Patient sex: M
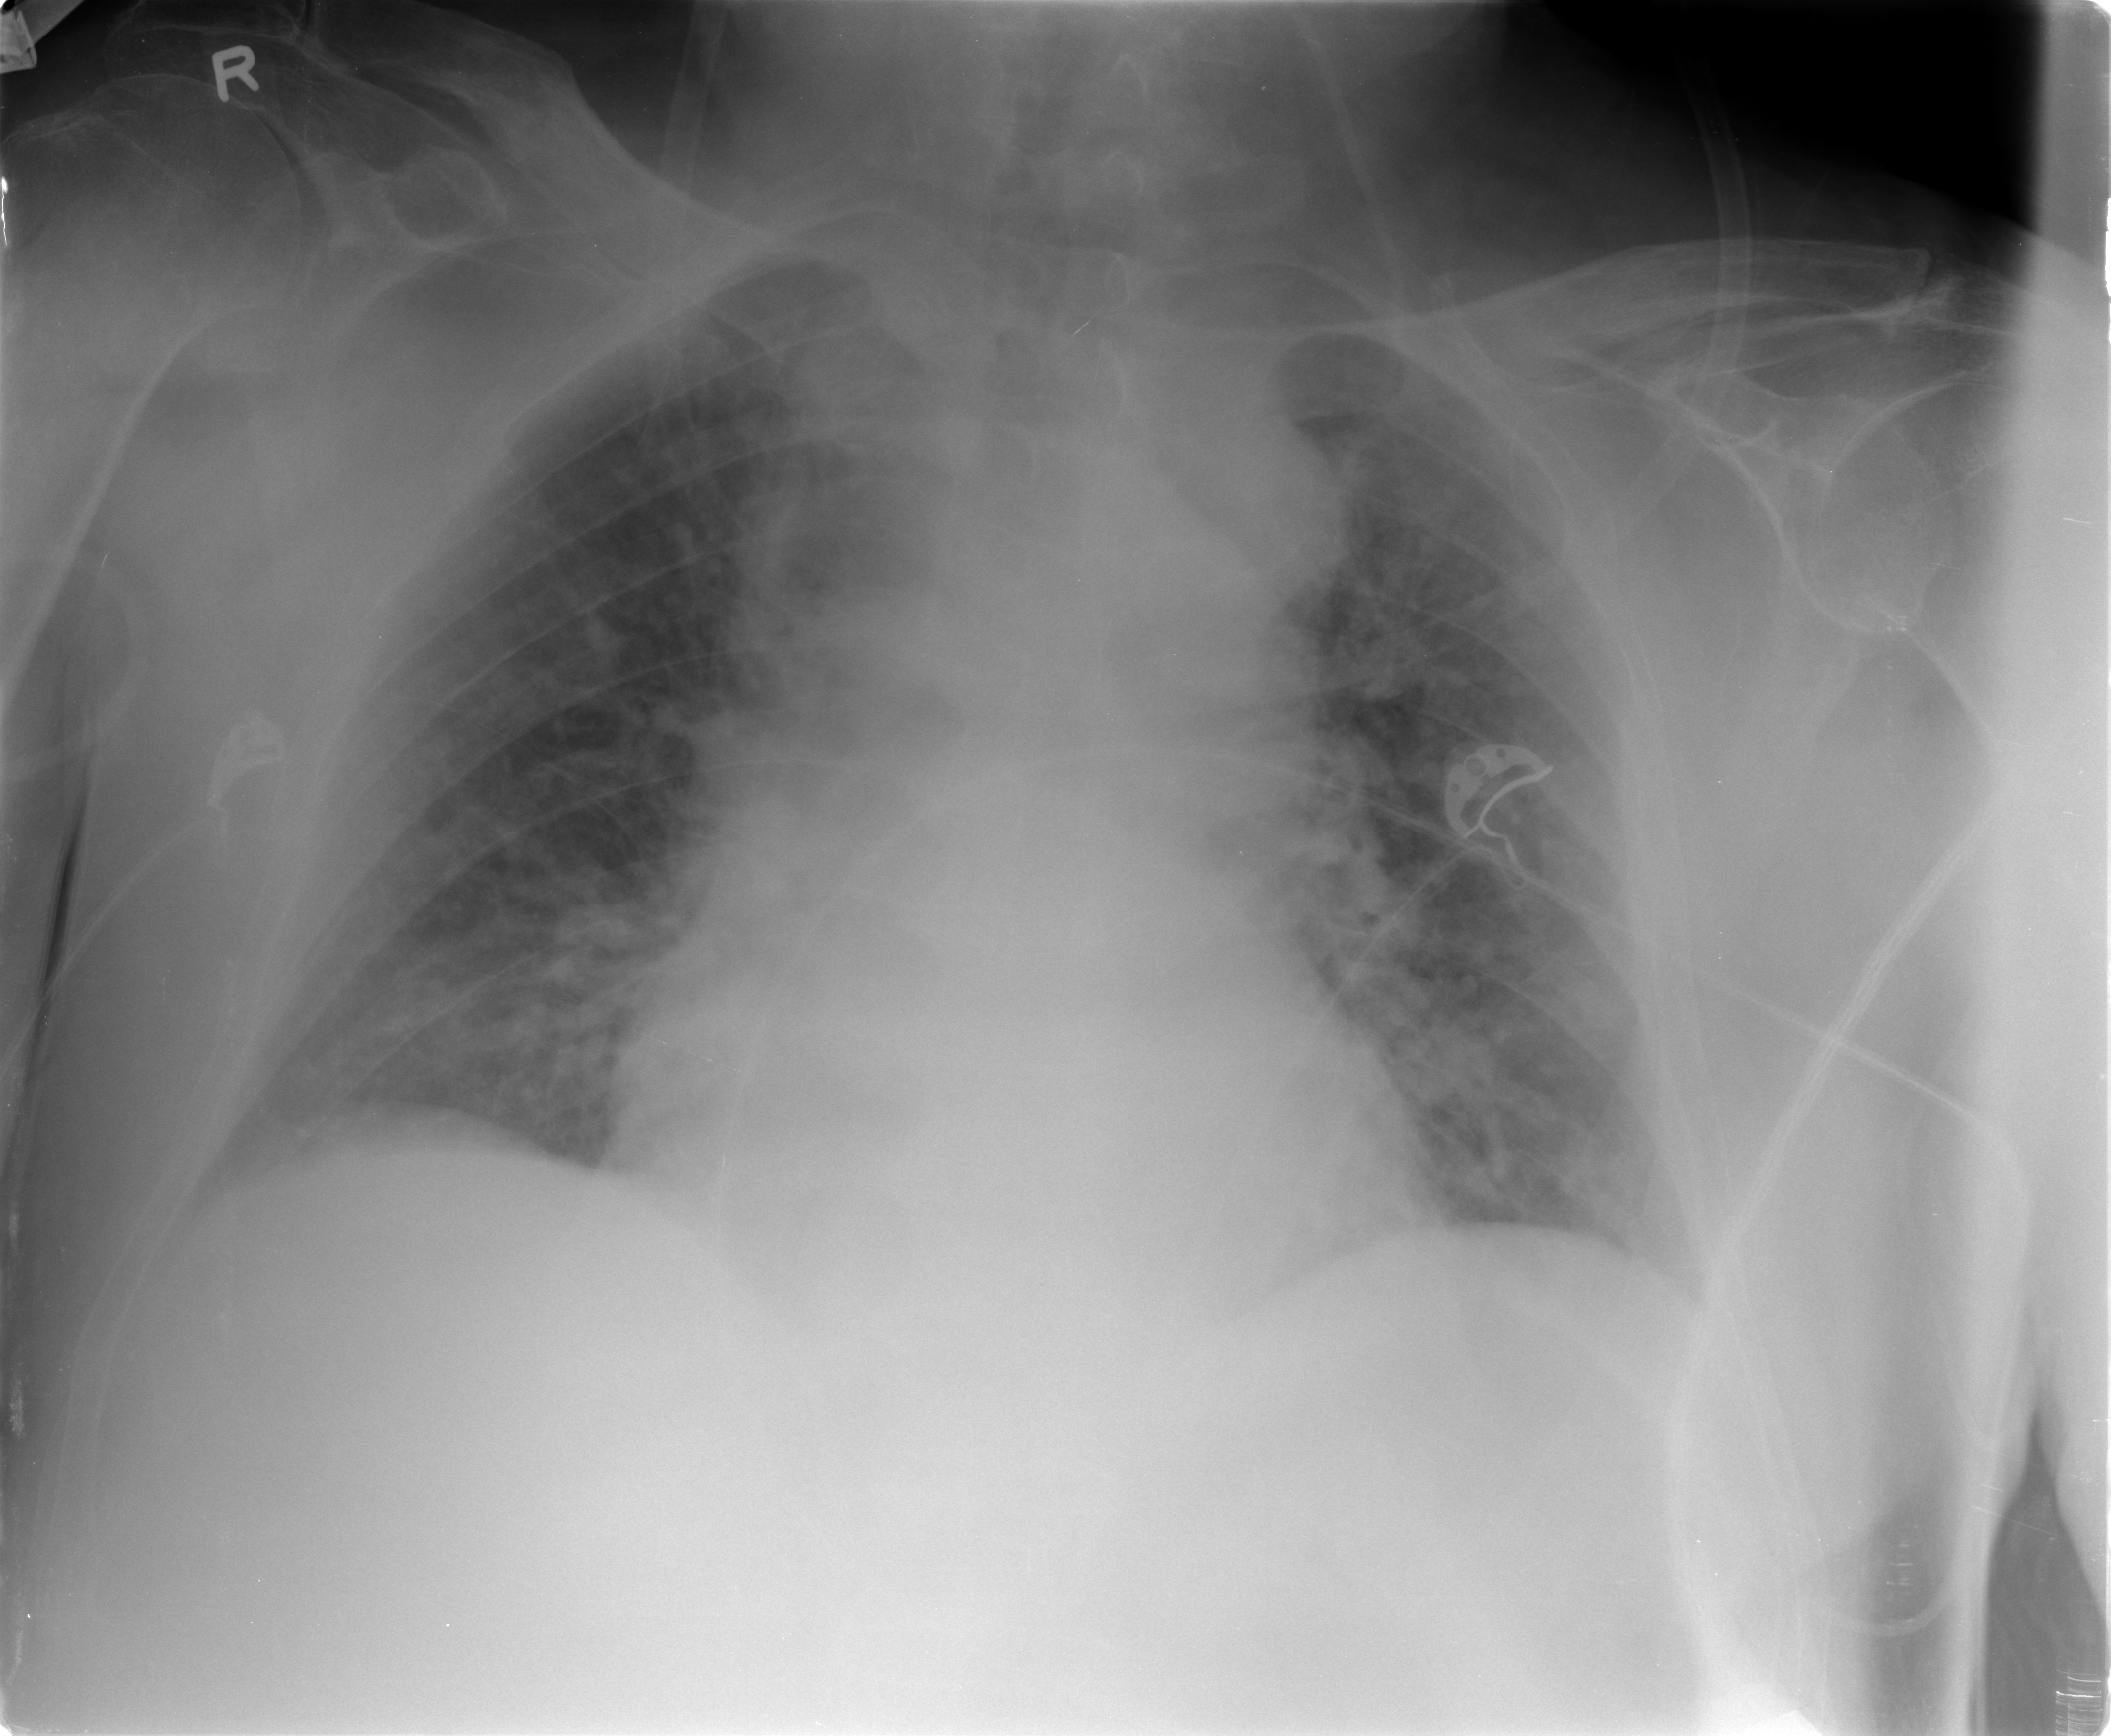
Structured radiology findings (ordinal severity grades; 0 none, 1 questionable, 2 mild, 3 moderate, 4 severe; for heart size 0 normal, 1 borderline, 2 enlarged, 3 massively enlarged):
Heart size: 2
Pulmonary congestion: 3
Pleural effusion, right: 2
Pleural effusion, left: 2
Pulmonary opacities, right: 1
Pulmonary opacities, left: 1
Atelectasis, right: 2
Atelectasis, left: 2